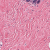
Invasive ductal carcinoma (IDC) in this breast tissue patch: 0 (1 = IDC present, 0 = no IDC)